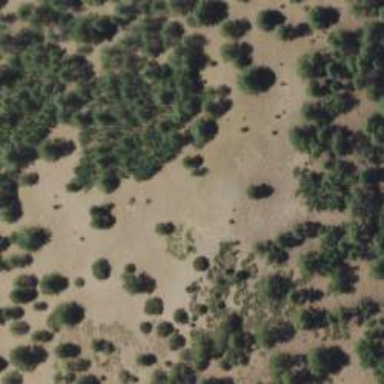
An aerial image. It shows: Area covered in scrub vegetation.